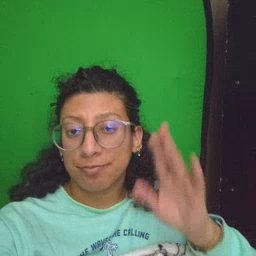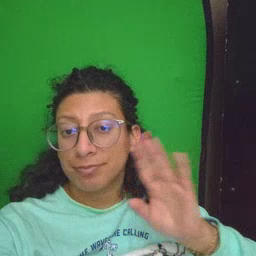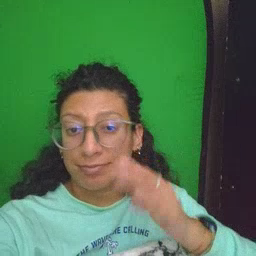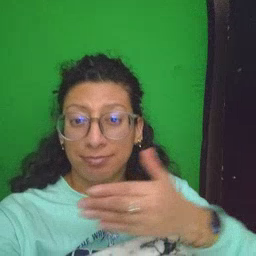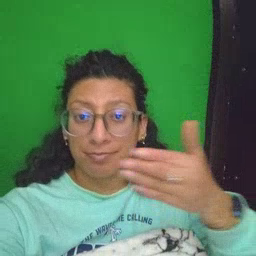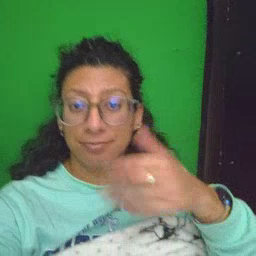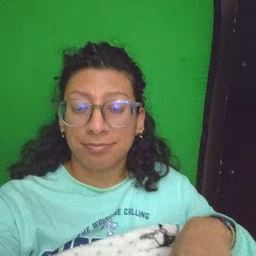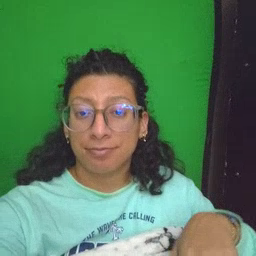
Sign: puppy